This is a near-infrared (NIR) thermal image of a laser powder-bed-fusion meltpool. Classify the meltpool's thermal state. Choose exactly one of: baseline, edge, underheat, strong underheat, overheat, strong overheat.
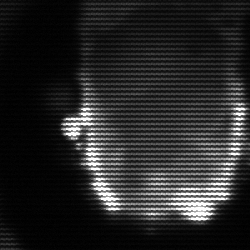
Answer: baseline